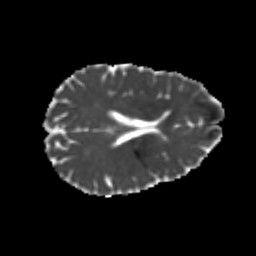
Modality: MD
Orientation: axial
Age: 26
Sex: male
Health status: healthy
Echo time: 0.074 s